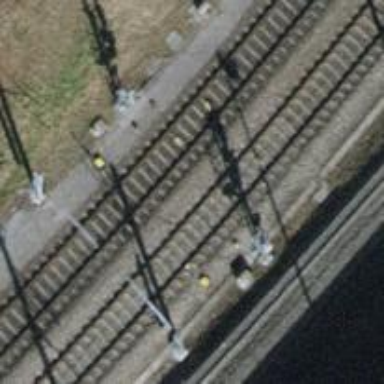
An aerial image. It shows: Railway signal.